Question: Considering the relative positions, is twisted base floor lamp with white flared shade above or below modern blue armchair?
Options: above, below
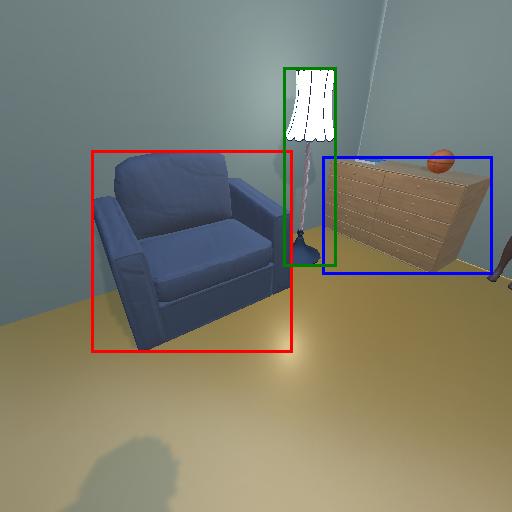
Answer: above